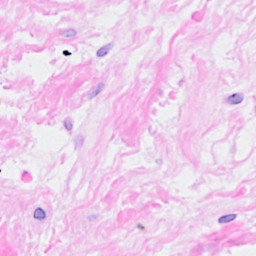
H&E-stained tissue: Breast